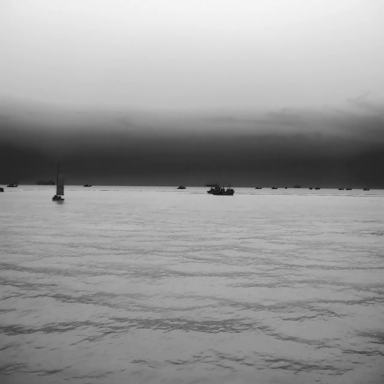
There are ten bulk_carriers in the infrared image.